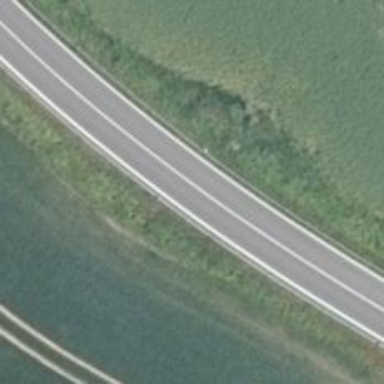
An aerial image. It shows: Secondary road with asphalt surface.